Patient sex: M
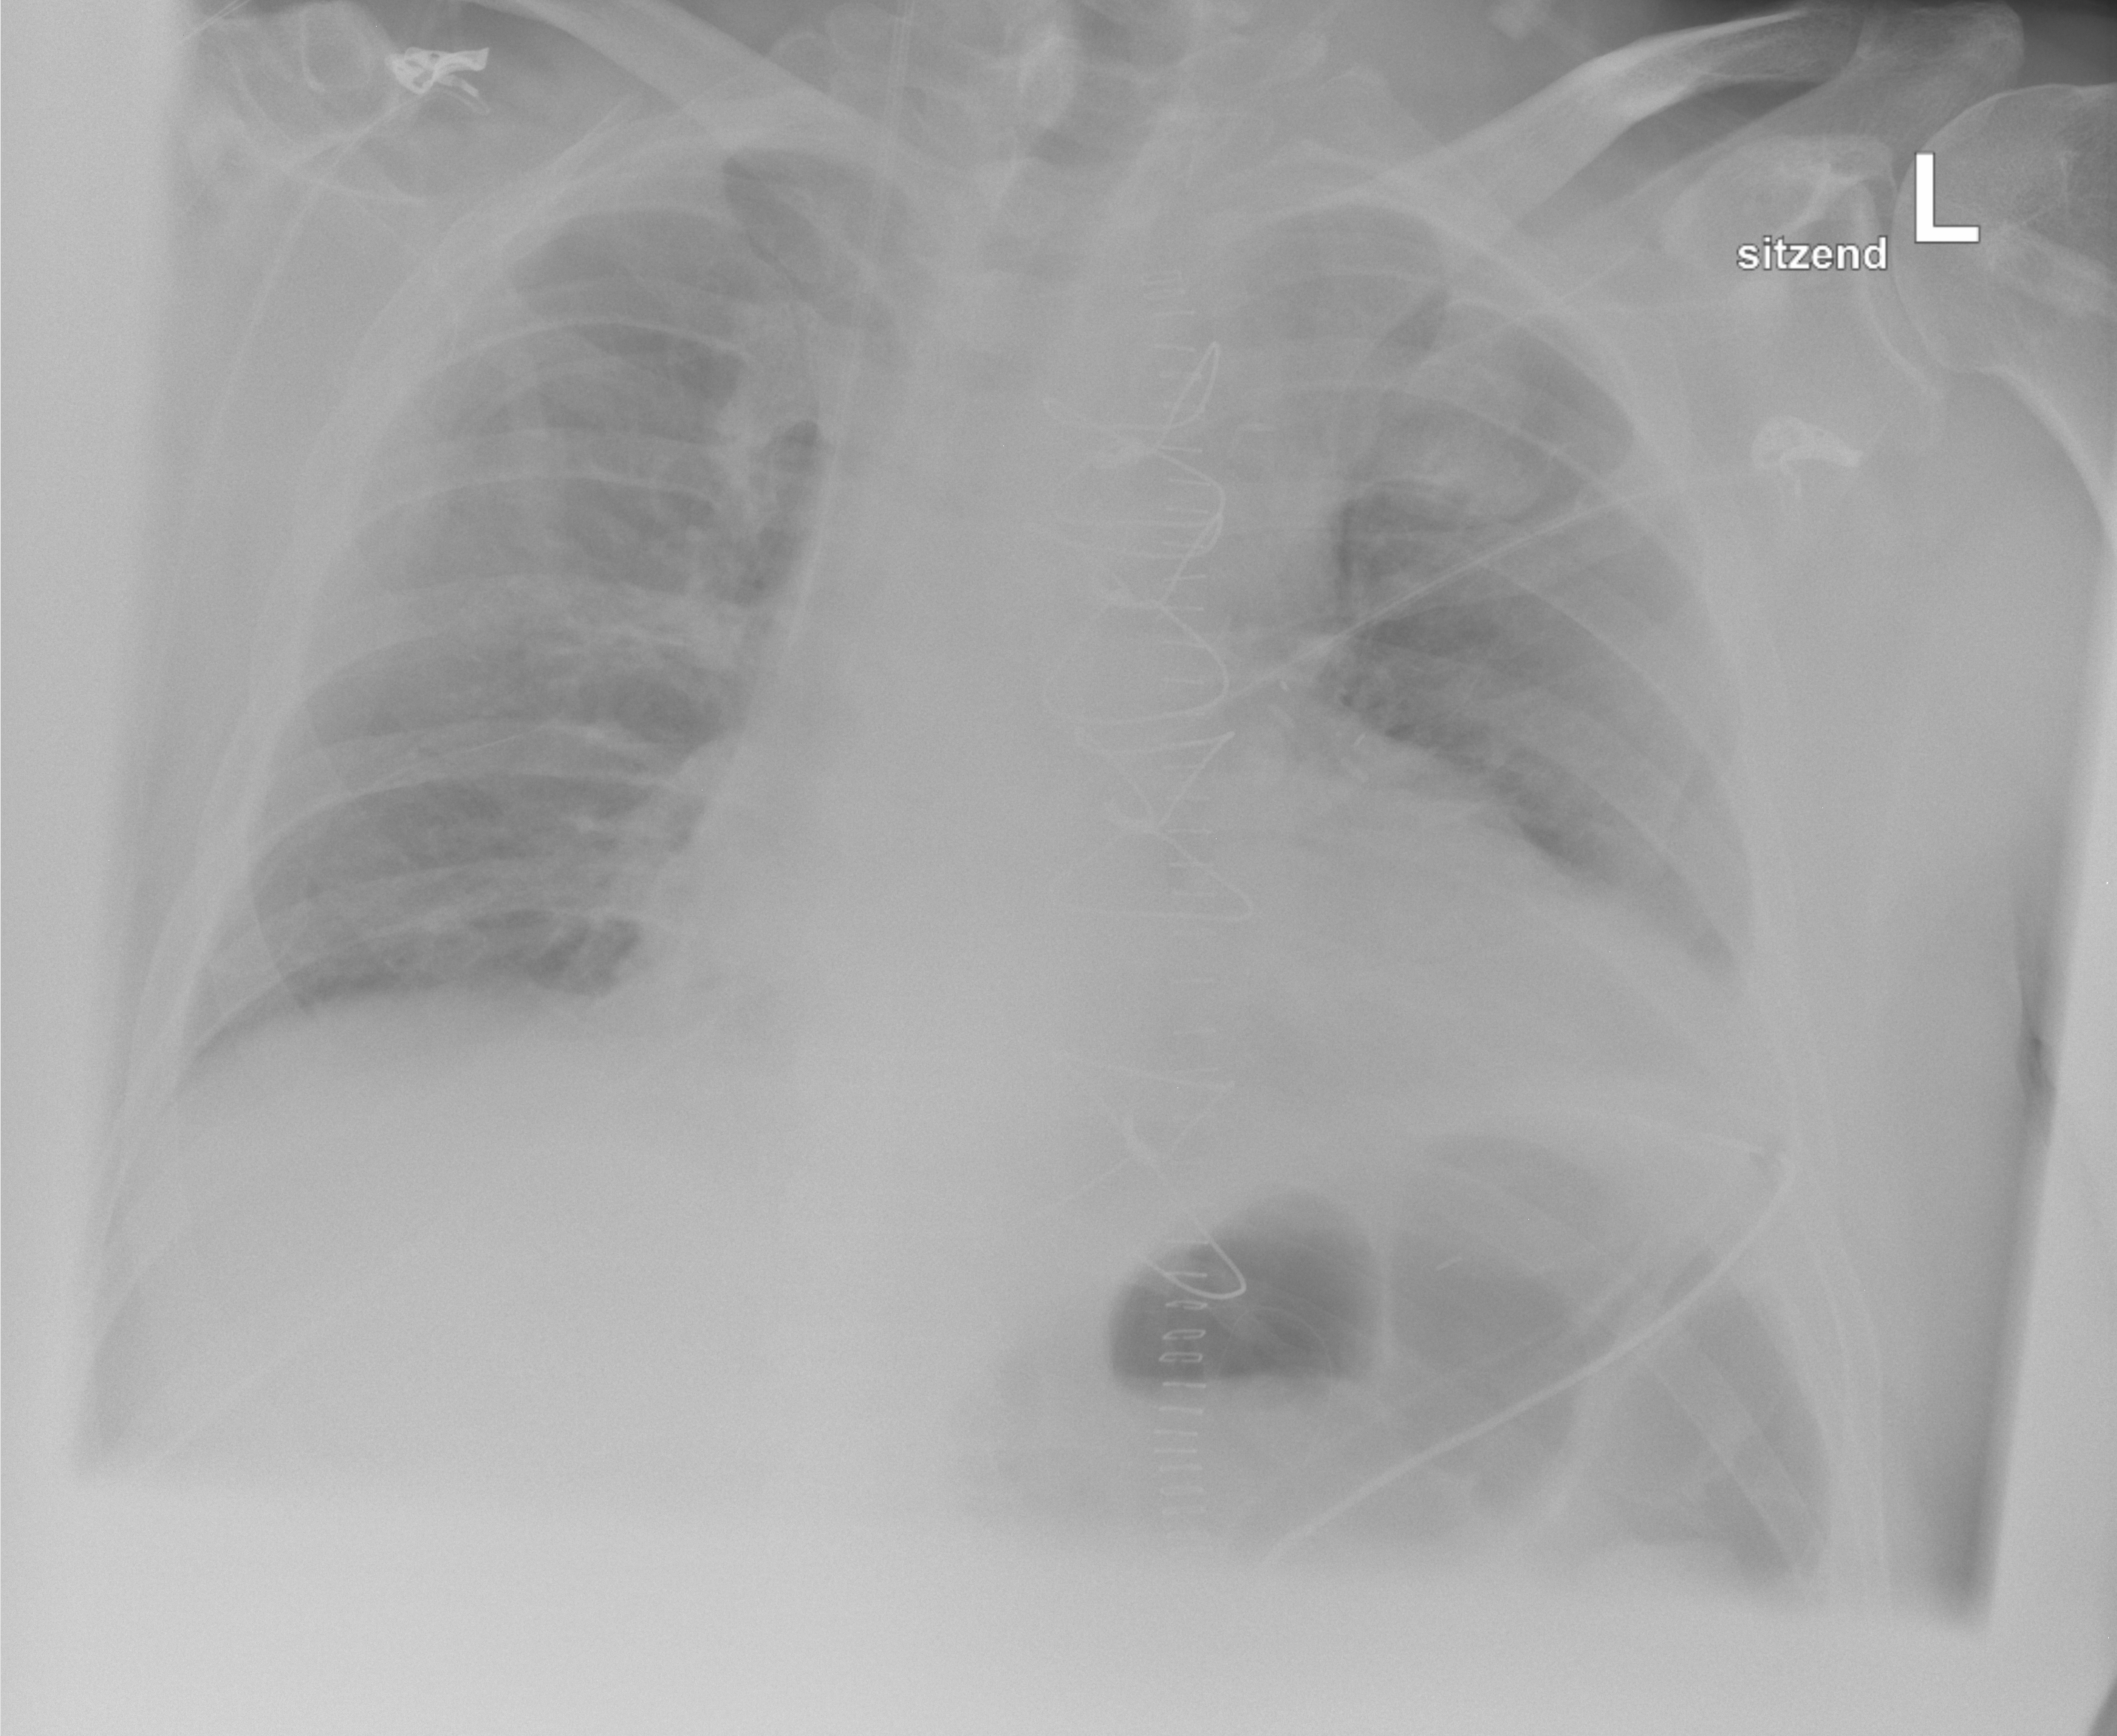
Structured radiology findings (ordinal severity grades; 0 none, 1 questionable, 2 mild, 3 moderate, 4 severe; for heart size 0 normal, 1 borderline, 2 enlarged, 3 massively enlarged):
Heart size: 2
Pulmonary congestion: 2
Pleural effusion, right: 0
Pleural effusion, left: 1
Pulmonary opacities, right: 0
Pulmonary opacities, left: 0
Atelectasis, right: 0
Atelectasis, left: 2